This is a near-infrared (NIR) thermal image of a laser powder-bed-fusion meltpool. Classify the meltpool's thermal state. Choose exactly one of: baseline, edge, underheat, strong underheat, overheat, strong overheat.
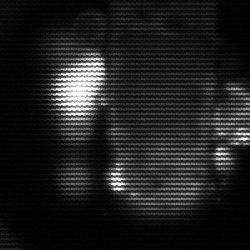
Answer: strong underheat